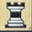
Piece: bR